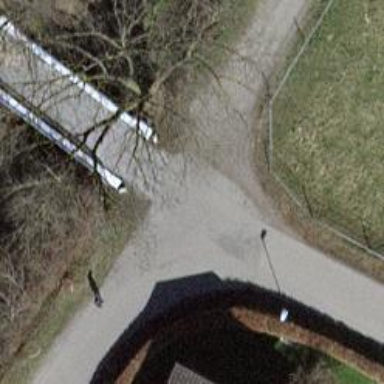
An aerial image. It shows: Residential road with asphalt surface that features bridge.